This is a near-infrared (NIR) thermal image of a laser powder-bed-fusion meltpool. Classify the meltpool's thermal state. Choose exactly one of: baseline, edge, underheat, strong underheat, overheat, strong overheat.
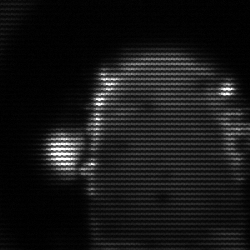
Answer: baseline